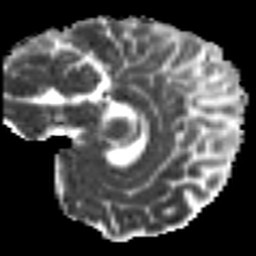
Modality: MD
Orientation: sagittal
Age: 25
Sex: female
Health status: healthy
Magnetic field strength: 3 T
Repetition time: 9 s
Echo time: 0.093 s